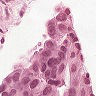
Metastatic tissue present: yes